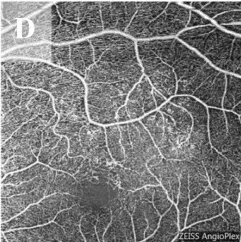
Multimodal imaging at the initial visit. (D) OCT-A shows sparse blood vessels, superficial vascular dilatation, and a tangled nodule beside the vessels.
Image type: ophthalmic_imaging (oct)